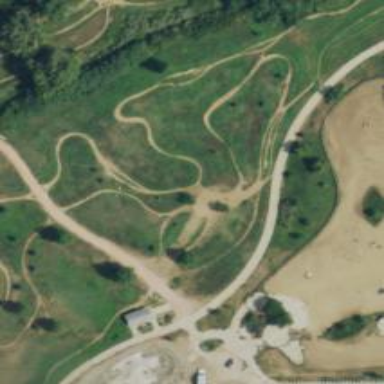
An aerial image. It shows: Cycling track designated as cycleway for leisure land. The track is perfect for cycling enthusiasts.